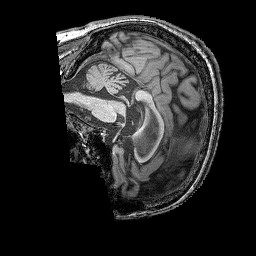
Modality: T1w
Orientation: sagittal
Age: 56
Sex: male
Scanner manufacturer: siemens
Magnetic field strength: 3 T
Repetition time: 2.25 s
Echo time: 0.00411 s